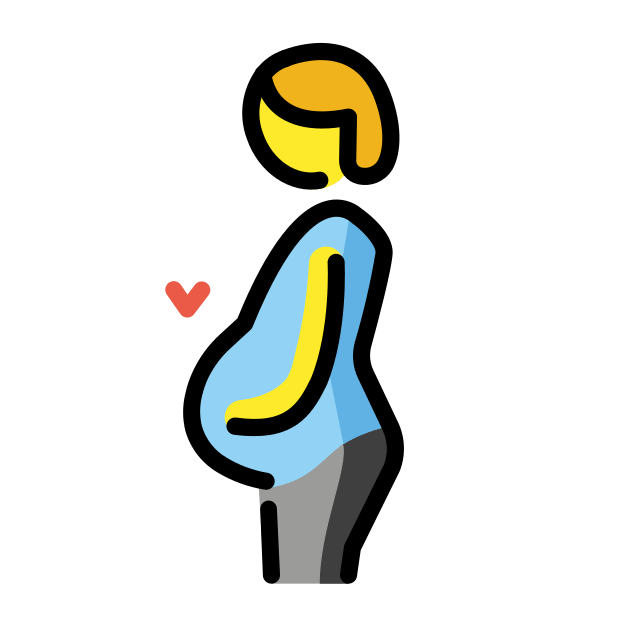
Emoji: 🫄
Name: pregnant person
Unicode: 0x1fac4